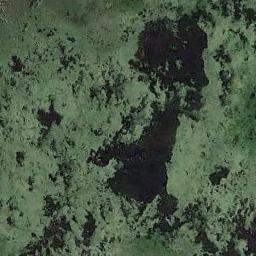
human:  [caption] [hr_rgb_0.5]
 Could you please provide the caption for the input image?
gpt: The wetland consists green plants and water .

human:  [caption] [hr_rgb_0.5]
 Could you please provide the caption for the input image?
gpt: Many waters of different sizes and shapes are surrounded by wetlands .

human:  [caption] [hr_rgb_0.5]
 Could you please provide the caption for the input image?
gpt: There are a few lakes and a meandering river in this wetland .

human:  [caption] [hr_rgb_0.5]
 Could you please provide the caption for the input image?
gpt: The surface of the lake in a wetland is covered with a large dense dark green and light green mixed plants .

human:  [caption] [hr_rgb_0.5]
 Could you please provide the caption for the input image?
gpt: There are many green areas and some water areas on the wetland .